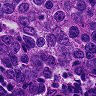
Metastatic tissue present: yes